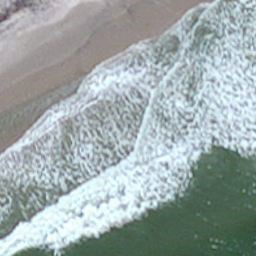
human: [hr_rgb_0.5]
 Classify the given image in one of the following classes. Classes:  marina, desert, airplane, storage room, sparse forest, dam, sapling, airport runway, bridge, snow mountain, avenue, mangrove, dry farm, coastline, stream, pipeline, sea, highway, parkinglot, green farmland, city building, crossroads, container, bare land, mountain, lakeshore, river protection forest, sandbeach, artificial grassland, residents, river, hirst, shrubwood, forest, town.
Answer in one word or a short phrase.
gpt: coastline